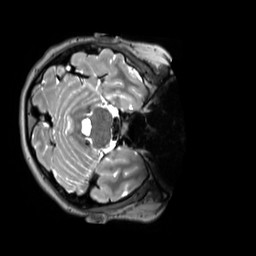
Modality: T2w
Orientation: axial
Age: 13
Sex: female
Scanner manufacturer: siemens
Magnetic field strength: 3 T
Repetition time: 3.2 s
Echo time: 0.408 s